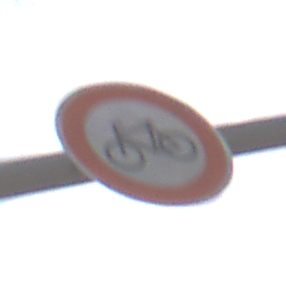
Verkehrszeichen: VerbotRadverkehr
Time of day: Midday
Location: Outdoor (RoadRail)
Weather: PartlyCloudy
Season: NotSpecified
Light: Natural